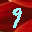
Label: 9